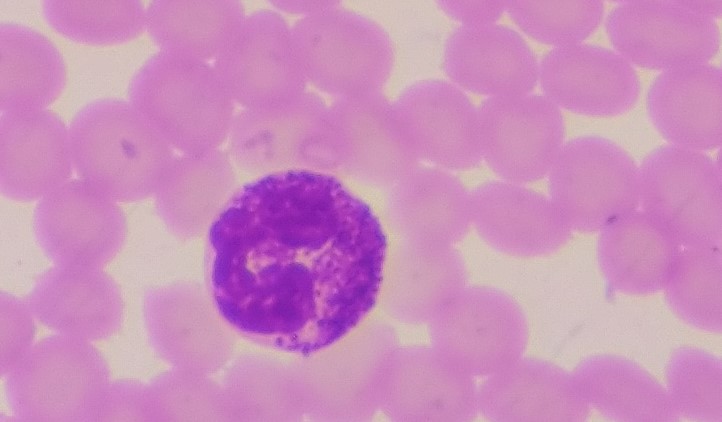
White blood cell type: Basophil